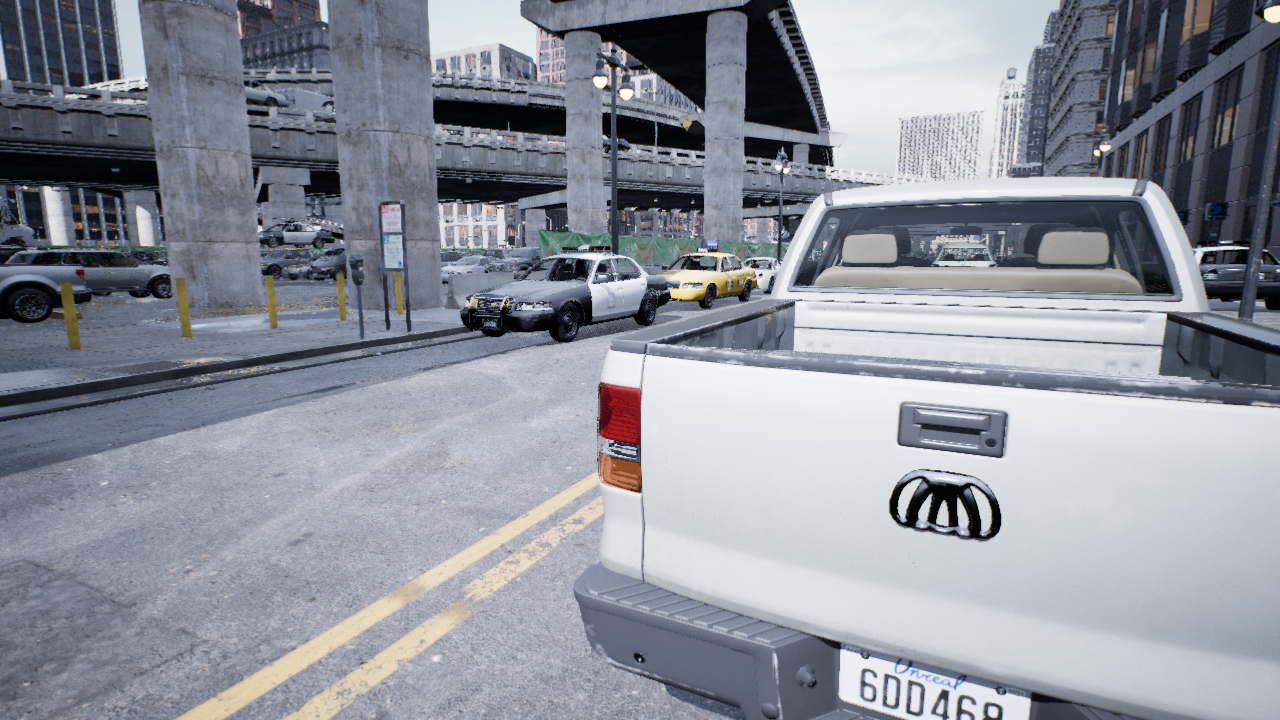
Venue: downtown
Lighting: overcast
Vehicle rig: pickup